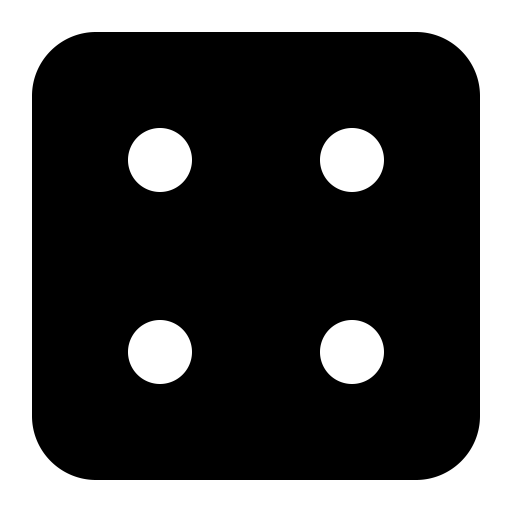
Tags: icon, FontAwesome, fa-icon, solid, dice, four